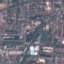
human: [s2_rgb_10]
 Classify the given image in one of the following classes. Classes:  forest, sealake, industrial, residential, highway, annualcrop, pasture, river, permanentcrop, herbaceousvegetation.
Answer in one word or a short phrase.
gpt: Residential